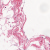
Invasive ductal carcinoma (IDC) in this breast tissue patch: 0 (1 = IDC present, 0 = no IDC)